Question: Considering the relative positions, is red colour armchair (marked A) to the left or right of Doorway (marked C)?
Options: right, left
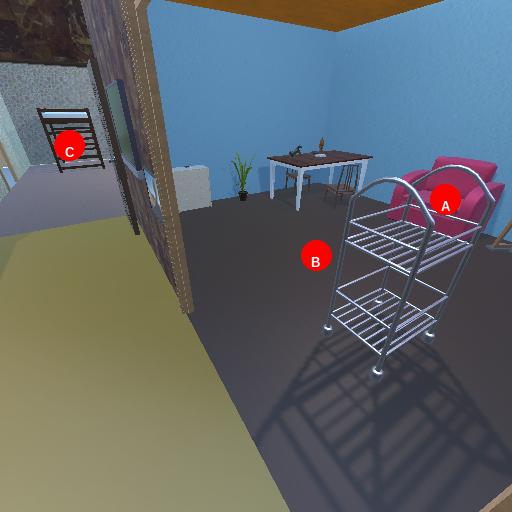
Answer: right